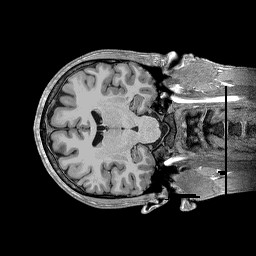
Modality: T1w
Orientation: axial
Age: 27
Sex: male